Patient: sex M, age 43
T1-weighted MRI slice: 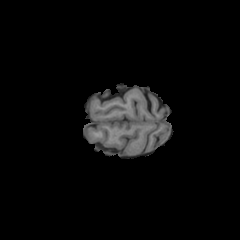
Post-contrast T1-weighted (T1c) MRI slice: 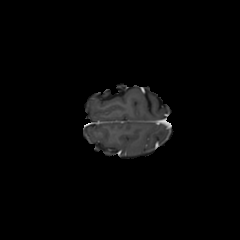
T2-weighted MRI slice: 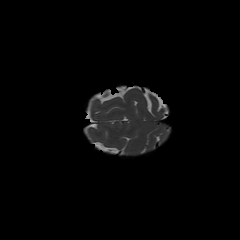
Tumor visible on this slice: no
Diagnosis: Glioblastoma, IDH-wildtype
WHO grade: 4